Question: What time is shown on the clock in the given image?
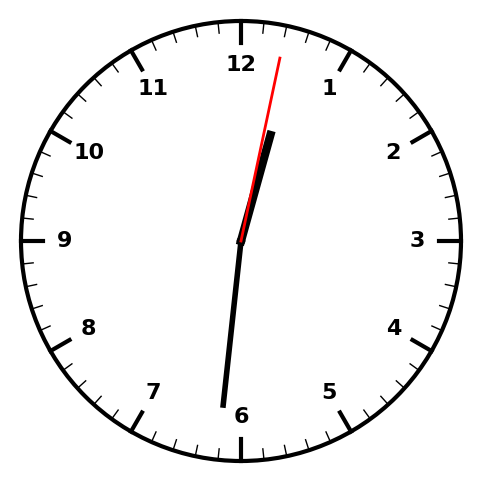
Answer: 12:31:02